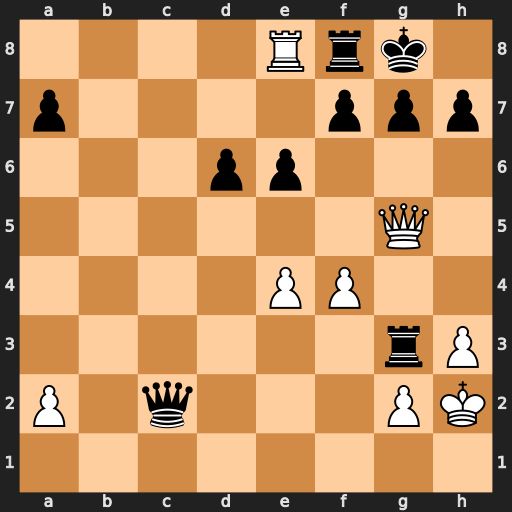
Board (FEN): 4Rrk1/p4ppp/3pp3/6Q1/4PP2/6rP/P1q3PK/8
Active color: w
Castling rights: -
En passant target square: -
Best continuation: Rxf8+ Kxf8 Qd8#